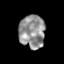
Tissue: skin
Cell type: Epithelial cells
Senescence score: 0.2802
Nuclear area (px): 832
Mean DAPI intensity: 147.555